Question: I'm currently using Nlog to log ASP.Net exception to database. So far exceptions are logging, and it is working fine.
I would like to view them back using <URL>'s fancy logviewer.

I follow <URL>.
Could someone please point me to the right direciton?
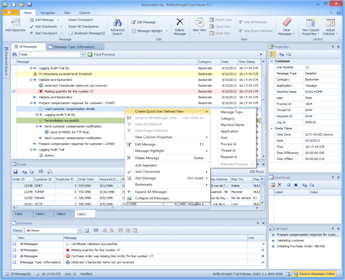
Answer: The ReflectInsight framework only receives messages from their extensions (i.e., in your case NLog extension). From your application, when it sends log messages via NLog, the RI framework will route them to its configured listeners configured in your application. If no listeners have been configured, it will default to the Live Viewer as shown in your screenshot.
You can however, configure your application to store RI messages to a binary file with rotations configured. This way, if any problems do occur in production, you can request the logs from your operations and filter the issues from there.
Our future product will have a web version (HTML5) to allow you to view RI messages stored specifically in the database. However, the database will be proprietary format specifically for RI.
If you have any further questions, please don't hesitate to ask or provide feedback here: <URL>
DISCLAIMER: I'm one of the developers of ReflectInsight.